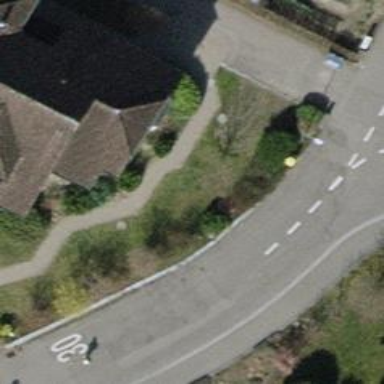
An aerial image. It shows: Post box.